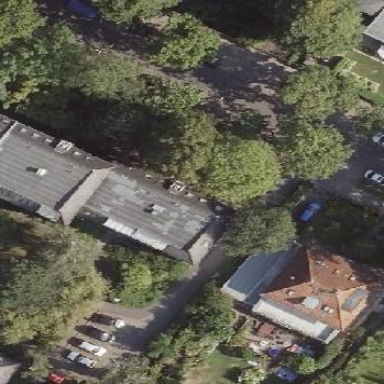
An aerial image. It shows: Terrace building.